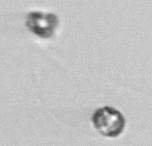
Label: Thalassiosira_sp_aff_mala